Interaction volume radius: 5 \u00c5
Interaction volume height: 15 \u00c5
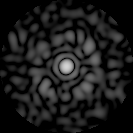
Disorder parameter: 0.8107